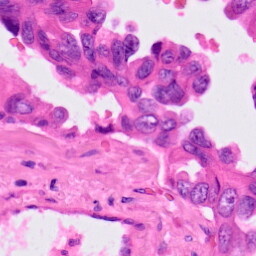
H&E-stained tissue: Lung